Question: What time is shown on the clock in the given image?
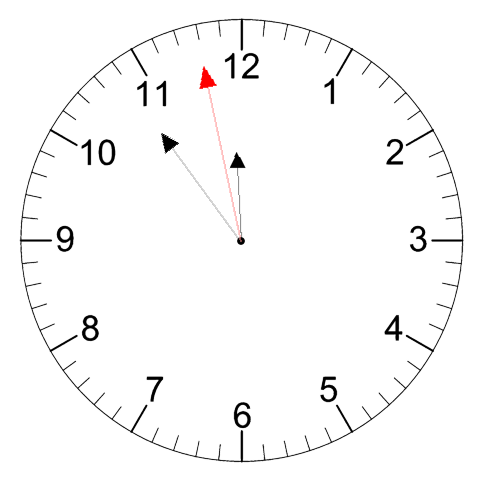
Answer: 11:53:58